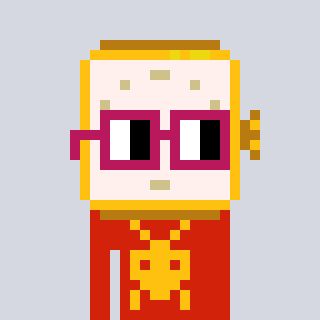
a pixel art character with square dark red glasses, a watch-shaped head and a red-colored body on a cool background